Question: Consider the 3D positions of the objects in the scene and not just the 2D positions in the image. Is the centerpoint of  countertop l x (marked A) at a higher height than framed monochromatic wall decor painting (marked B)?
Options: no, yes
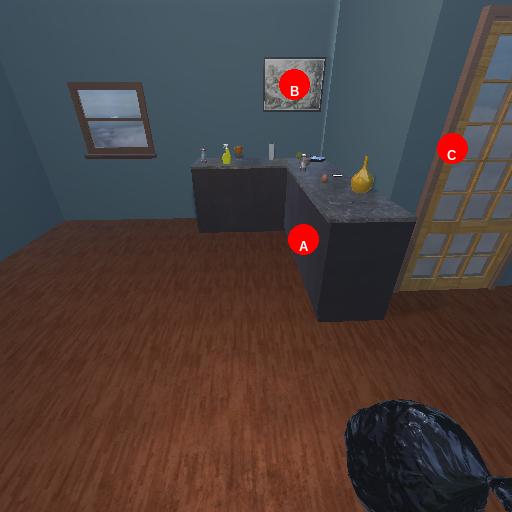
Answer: no